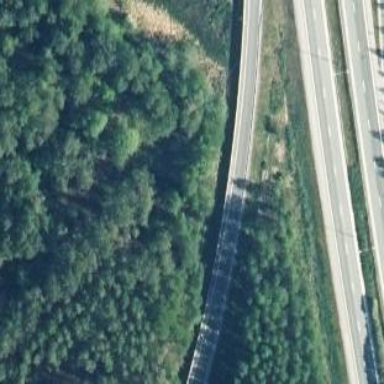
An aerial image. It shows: Asphalt motorway link.